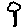
Label: tree